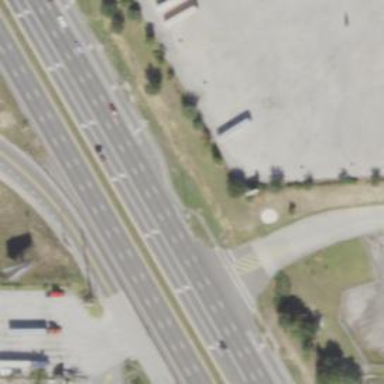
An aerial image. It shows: Trunk link highway.